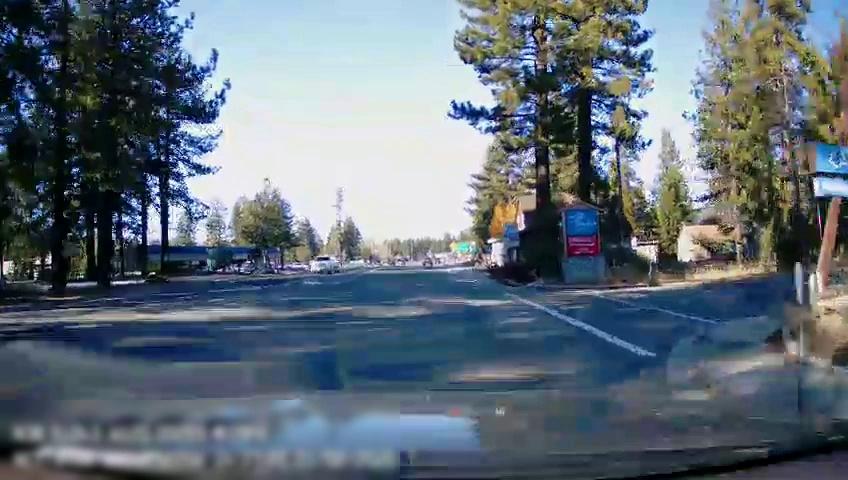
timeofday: Day
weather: Sunny
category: Drivable Space
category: Vehicles | SUV
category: Traffic | Signs
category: Traffic | Signs